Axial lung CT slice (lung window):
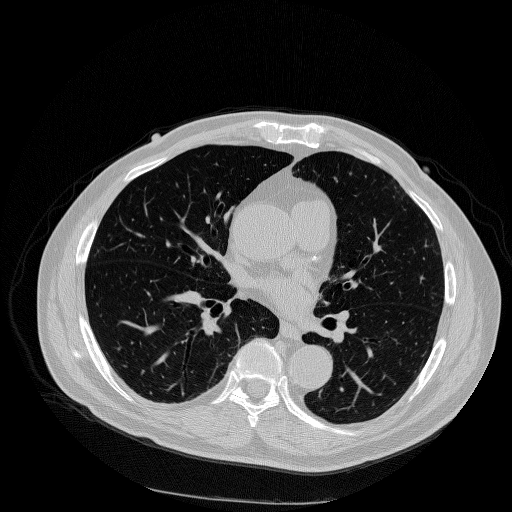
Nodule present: no